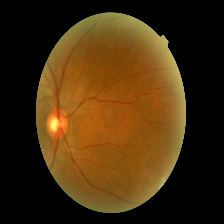
Diabetic retinopathy grade: Mild